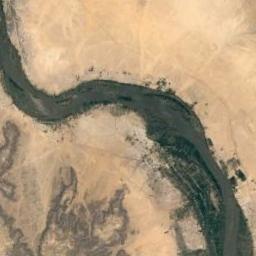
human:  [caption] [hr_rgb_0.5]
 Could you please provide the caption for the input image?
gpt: The river goes through yellow bare land .

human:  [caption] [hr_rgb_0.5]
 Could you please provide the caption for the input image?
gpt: A curved light brown river with green and tan mixed ground on both sides of the bank, Not far from the yellow desert .

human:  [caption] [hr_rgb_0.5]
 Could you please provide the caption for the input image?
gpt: The deep blue river goes through the wasteland .

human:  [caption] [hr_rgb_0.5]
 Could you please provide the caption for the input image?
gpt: There are many trees around the river .

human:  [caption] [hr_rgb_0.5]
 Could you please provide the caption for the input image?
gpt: The river is in a yellow desert .